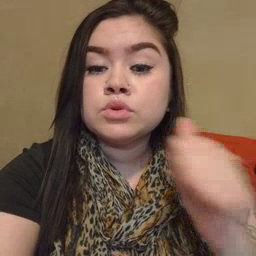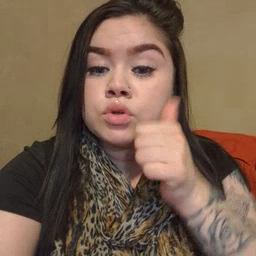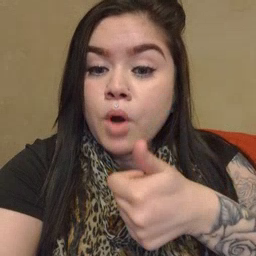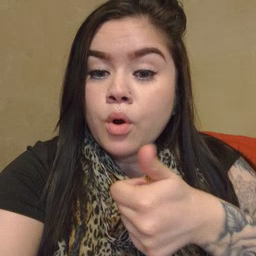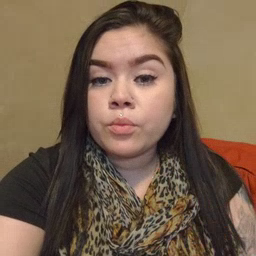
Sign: tomorrow